Question: The picture shows the balloon popping problem. You need to pop all the balloons in a certain order. The reward for a popped balloon is the product of itself and the values on the left and right balloons. If there is no balloon on the left or right, multiply the value of the balloon on the left or right by 1. You need only find the total maximum reward. Give me the number.
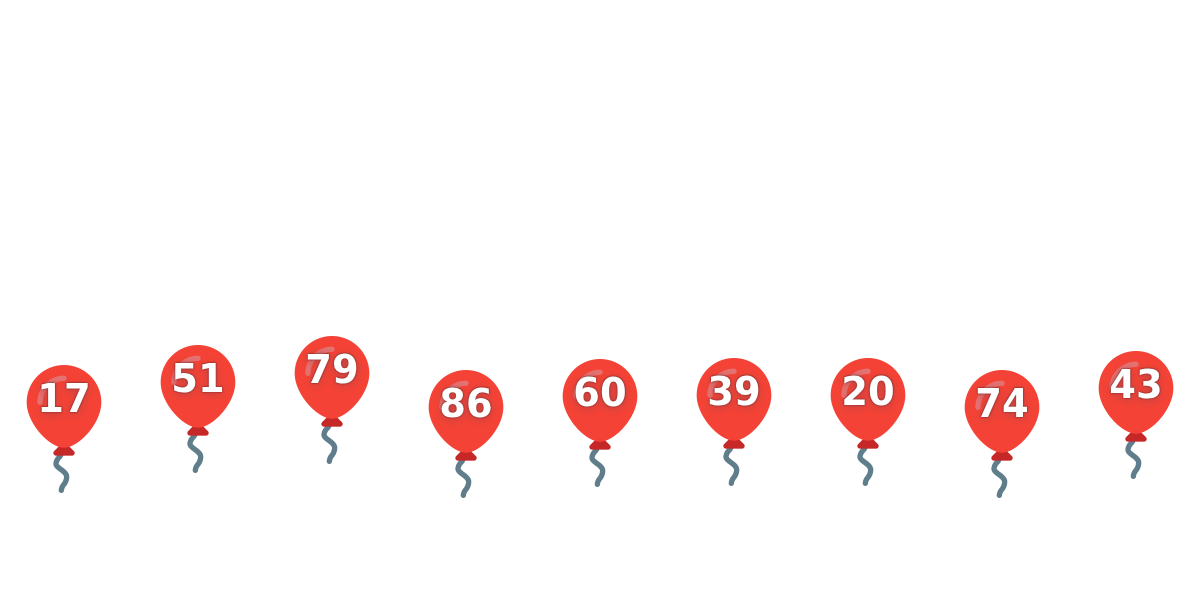
Answer: 1613959